Question: I have a table being built and populated by a while loop. the while loop is fetching and displaying results from a mysql database.
As per the below code, there is a checkbox on each line, value equal to a unique identifier 'loadnumber'.
the next column is a input box with name and id of 'correctedweight'. again the value of this is predefined by the MySQL data value. the next column is a select box named 'correctedtrailer' and again the selected value is equal to the database result.
My sql query result has many lines in so my table is several lines deep. What I am wanting to do, is allow the user to check the checkbox 'checkbox[]', change the values of 'correctedweight' and 'correctedtrailer' on the same row and then submit the form. the problem is that if I have several rows, the names of all my 'correctedweight' and 'correctedtrailer' are all the same so I cant differentiate between them.
'''
<? while($row = $loads->fetch(PDO::FETCH_ASSOC)) { ?>
<tr>
<td><input type="checkbox" name="checkbox[]" id="checkbox[]" value="<? echo $row['loadnumber']; ?>"></td>
<td><input type="text" name="correctedweight" id="correctedweight" value="<? echo $row['weight']; ?>" class="inputsmall"></td>
<td><SELECT name="correctedtrailer" id="correctedtrailer" class="selectnarrow">
<OPTION value="<? echo $row['trailer']; ?>" selected ><? echo $row['trailer']; ?></option>
<option>
<?=$optionstrailer?>
</option>
</SELECT>
</td>
</tr>
'''
to fix this, can I append the loadnumber to the name and id of each input field?
'<input type="text" name="correctedweight<? echo $row['loadnumber']; ?>" id="correctedweight<? echo $row['loadnumber']; ?>" value="<? echo $row['weight']; ?>" class="inputsmall">'
This will then give each input of my form a unique name. next question is how do I call this name for the selected rows? the 'checkbox[]' array will contain the load number so in my 'foreach($_POST['checkbox'] as $checkbox){' statement, how do I get the value of 'correctedweight<? echo $row['loadnumber']; ?>'? is it $_POST['correctedweight.$checkbox'] or how does it work?
additionally is this the best way of doing this?
help appreciated as always. Thanks
image of my form, input and select fields prepopulated with MySQL data. want the ability to check and edit several of the table rows at once but need a unique identifier as table built with 'while' loop. thanks again.

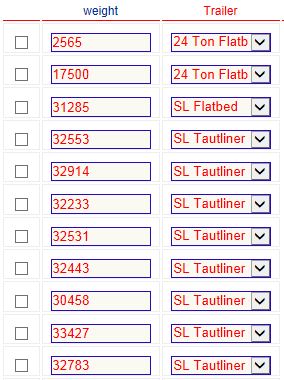
Answer: from what I can see you are looping through database entries. I would suggest using your load number as an identifier in all your fields, then looping through it in the post you can append it like you did above.
Something like this:
'''
<td><input type="checkbox" name="checkbox[<? echo $row['loadnumber']; ?>]" id="checkbox[<? echo $row['loadnumber']; ?>]" value="<? echo $row['loadnumber']; ?>"></td>
<td><input type="text" name="correctedweight_<? echo $row['loadnumber']; ?>" id="correctedweight_<? echo $row['loadnumber']; ?>" value="<? echo $row['weight']; ?>" class="inputsmall"></td>
<td><SELECT name="correctedtrailer_<? echo $row['loadnumber']; ?>" id="correctedtrailer_<? echo $row['loadnumber']; ?>" class="selectnarrow">
<option value="<? echo $row['trailer']; ?>" selected ><? echo $row['trailer']; ?></option>
<option><?=$optionstrailer?></option>
</SELECT>
'''
Getting the information per checkbox in the post:
'''
foreach($_POST['checkbox'] as $checkbox){
$correctedweight = $_POST['correctedweight_$checkbox'];
$correctedtrailer = $_POST['correctedtrailer_$checkbox'];
}
'''
Remember you will only get checkboxes that was checked if I remember correct :)
Hope this helps, good luck!